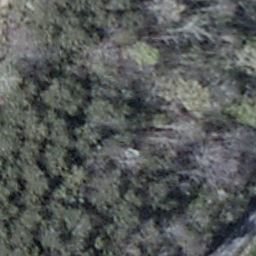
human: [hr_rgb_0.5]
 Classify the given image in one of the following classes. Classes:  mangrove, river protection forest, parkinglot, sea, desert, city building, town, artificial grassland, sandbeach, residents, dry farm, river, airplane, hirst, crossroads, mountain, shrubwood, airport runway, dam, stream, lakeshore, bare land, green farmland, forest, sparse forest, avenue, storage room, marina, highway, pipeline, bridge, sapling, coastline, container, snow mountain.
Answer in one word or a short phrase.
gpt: shrubwood